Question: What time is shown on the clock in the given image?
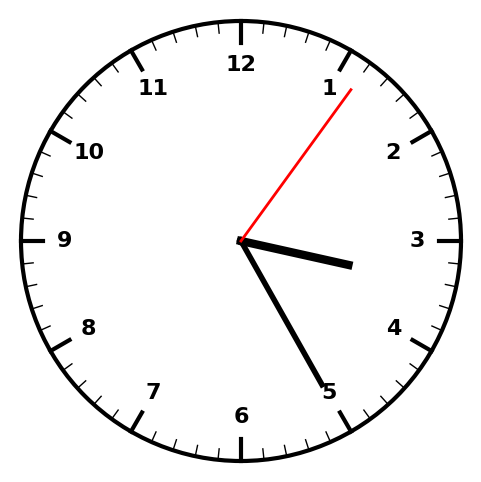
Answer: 03:25:06